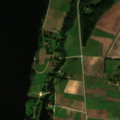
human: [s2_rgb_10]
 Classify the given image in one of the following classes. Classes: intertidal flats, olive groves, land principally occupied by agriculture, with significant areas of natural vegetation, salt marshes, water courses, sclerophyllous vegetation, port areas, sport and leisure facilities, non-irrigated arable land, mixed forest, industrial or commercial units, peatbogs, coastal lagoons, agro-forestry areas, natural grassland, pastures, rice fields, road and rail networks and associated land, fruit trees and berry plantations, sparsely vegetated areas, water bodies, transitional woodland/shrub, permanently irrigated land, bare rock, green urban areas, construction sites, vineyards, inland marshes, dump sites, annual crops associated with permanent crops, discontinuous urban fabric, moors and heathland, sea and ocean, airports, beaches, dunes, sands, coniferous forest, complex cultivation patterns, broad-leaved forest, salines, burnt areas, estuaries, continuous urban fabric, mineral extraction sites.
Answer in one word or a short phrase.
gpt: non-irrigated arable land, complex cultivation patterns, broad-leaved forest, water bodies